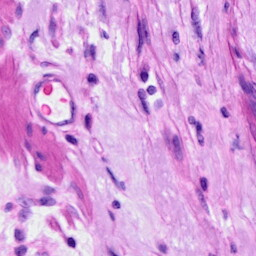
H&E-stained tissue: Ovarian